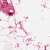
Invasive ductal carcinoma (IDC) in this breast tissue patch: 0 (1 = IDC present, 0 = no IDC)